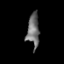
Tissue: prostate
Cell type: Epithelial cells
Senescence score: 0.3278
Nuclear area (px): 398
Mean DAPI intensity: 109.063